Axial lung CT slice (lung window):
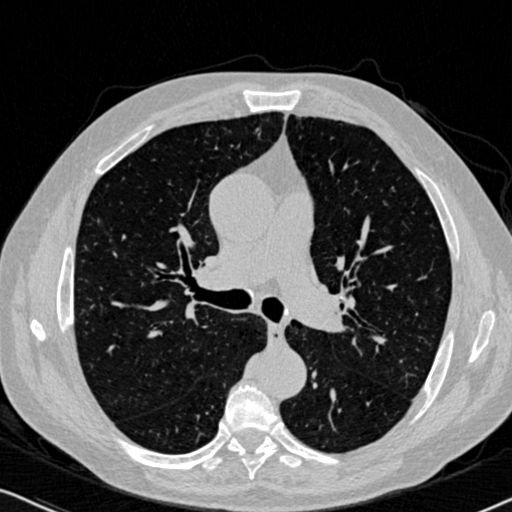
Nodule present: no